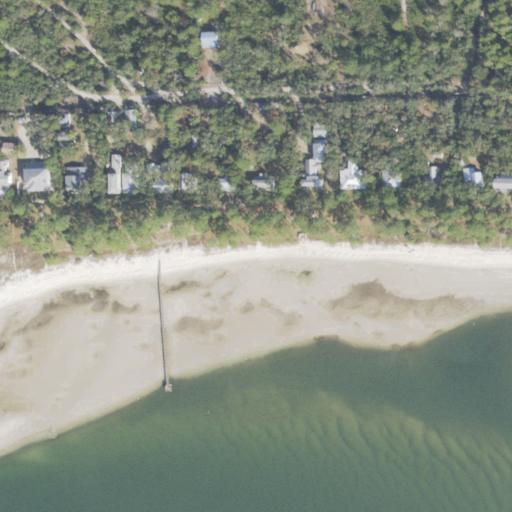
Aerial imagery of beach in Florida named Wilson Beach containing open water, barren land, evergreen forest, low intensity development, open development, grassland, shrub, and medium intensity development